Aerial crown-view tile of a tropical tree (Barro Colorado Island, Panama), acquired 20241112:
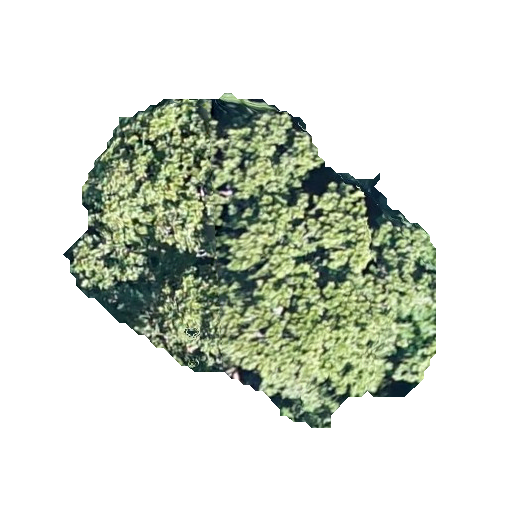
Species: Anacardium excelsum
GBIF accepted scientific name: Anacardium excelsum
Crown area: 127.522 m²